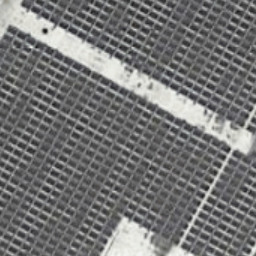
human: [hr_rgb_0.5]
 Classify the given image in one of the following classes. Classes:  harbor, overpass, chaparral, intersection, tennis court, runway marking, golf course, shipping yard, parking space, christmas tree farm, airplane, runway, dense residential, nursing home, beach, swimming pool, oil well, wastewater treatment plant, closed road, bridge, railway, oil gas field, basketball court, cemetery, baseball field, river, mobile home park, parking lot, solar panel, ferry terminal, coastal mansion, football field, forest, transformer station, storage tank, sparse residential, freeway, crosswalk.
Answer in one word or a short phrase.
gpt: solar panel